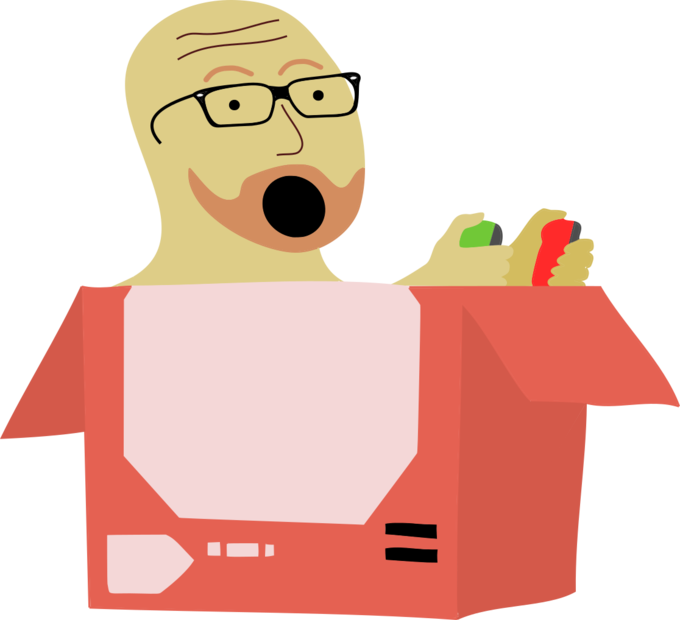
Label: 5_Soyjak